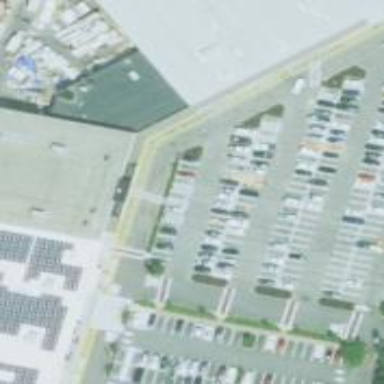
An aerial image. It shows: Parking space.